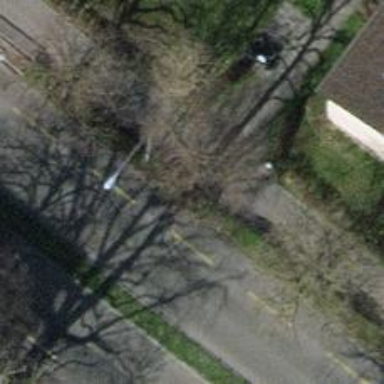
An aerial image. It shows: Avenue of trees.